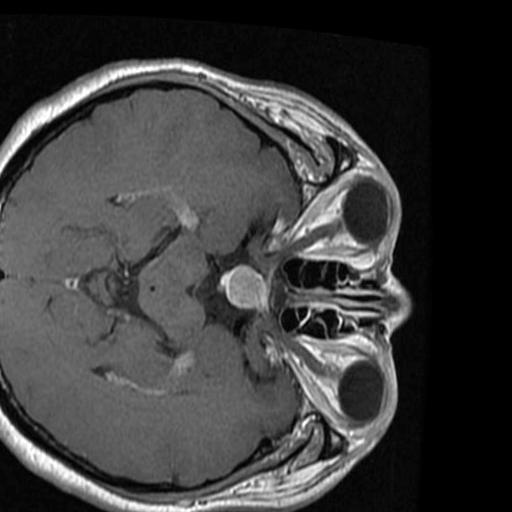
Label: brain_tumor